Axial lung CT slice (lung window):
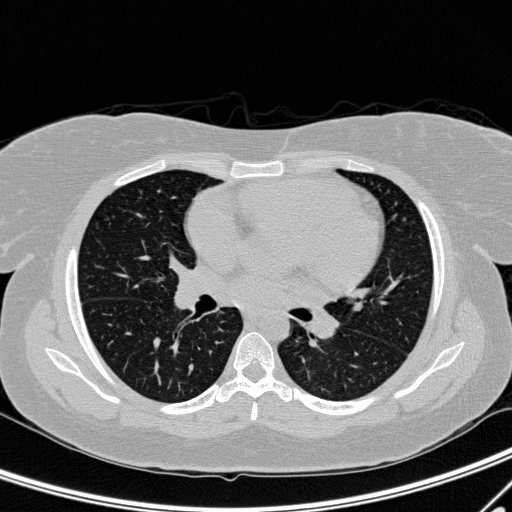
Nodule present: no